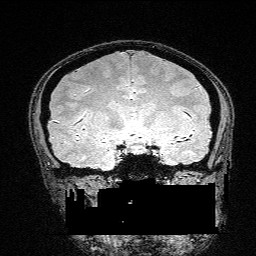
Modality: FLASH
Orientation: sagittal
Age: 25
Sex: female